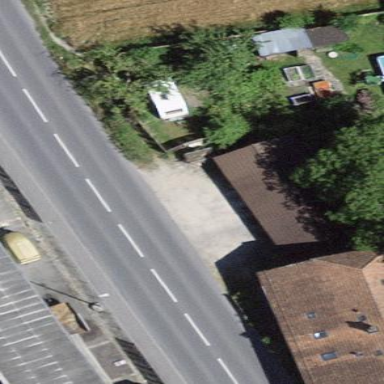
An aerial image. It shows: Garage building.